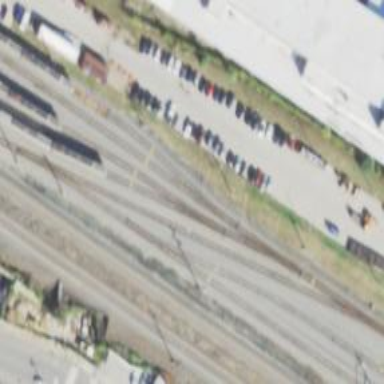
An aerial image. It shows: Railway yard used for servicing trains.